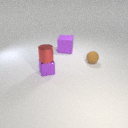
large purple rubber cube behind small purple metal cube